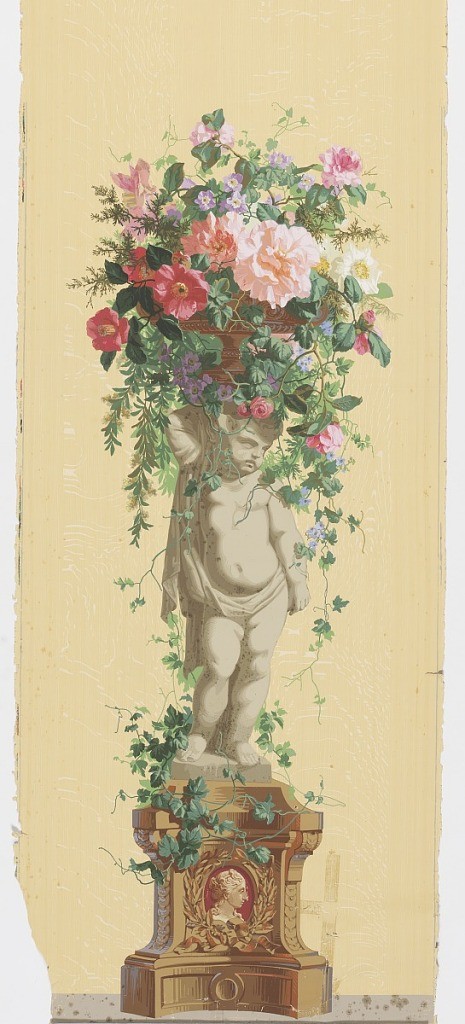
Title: Decorative panel
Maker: Jules Desfossé, French, active 1851 - 1863
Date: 1856–57
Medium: Block-printed paper
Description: Statue of an infant, standing on vine-covered pedestal, supporting a basket of vining flowers.